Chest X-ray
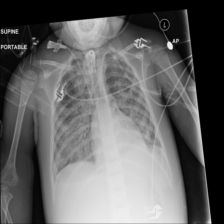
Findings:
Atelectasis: negative
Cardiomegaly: negative
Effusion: positive
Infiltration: negative
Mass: negative
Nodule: negative
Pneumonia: negative
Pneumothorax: negative
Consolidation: positive
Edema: negative
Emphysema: negative
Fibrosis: negative
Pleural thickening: negative
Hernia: negative